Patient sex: M
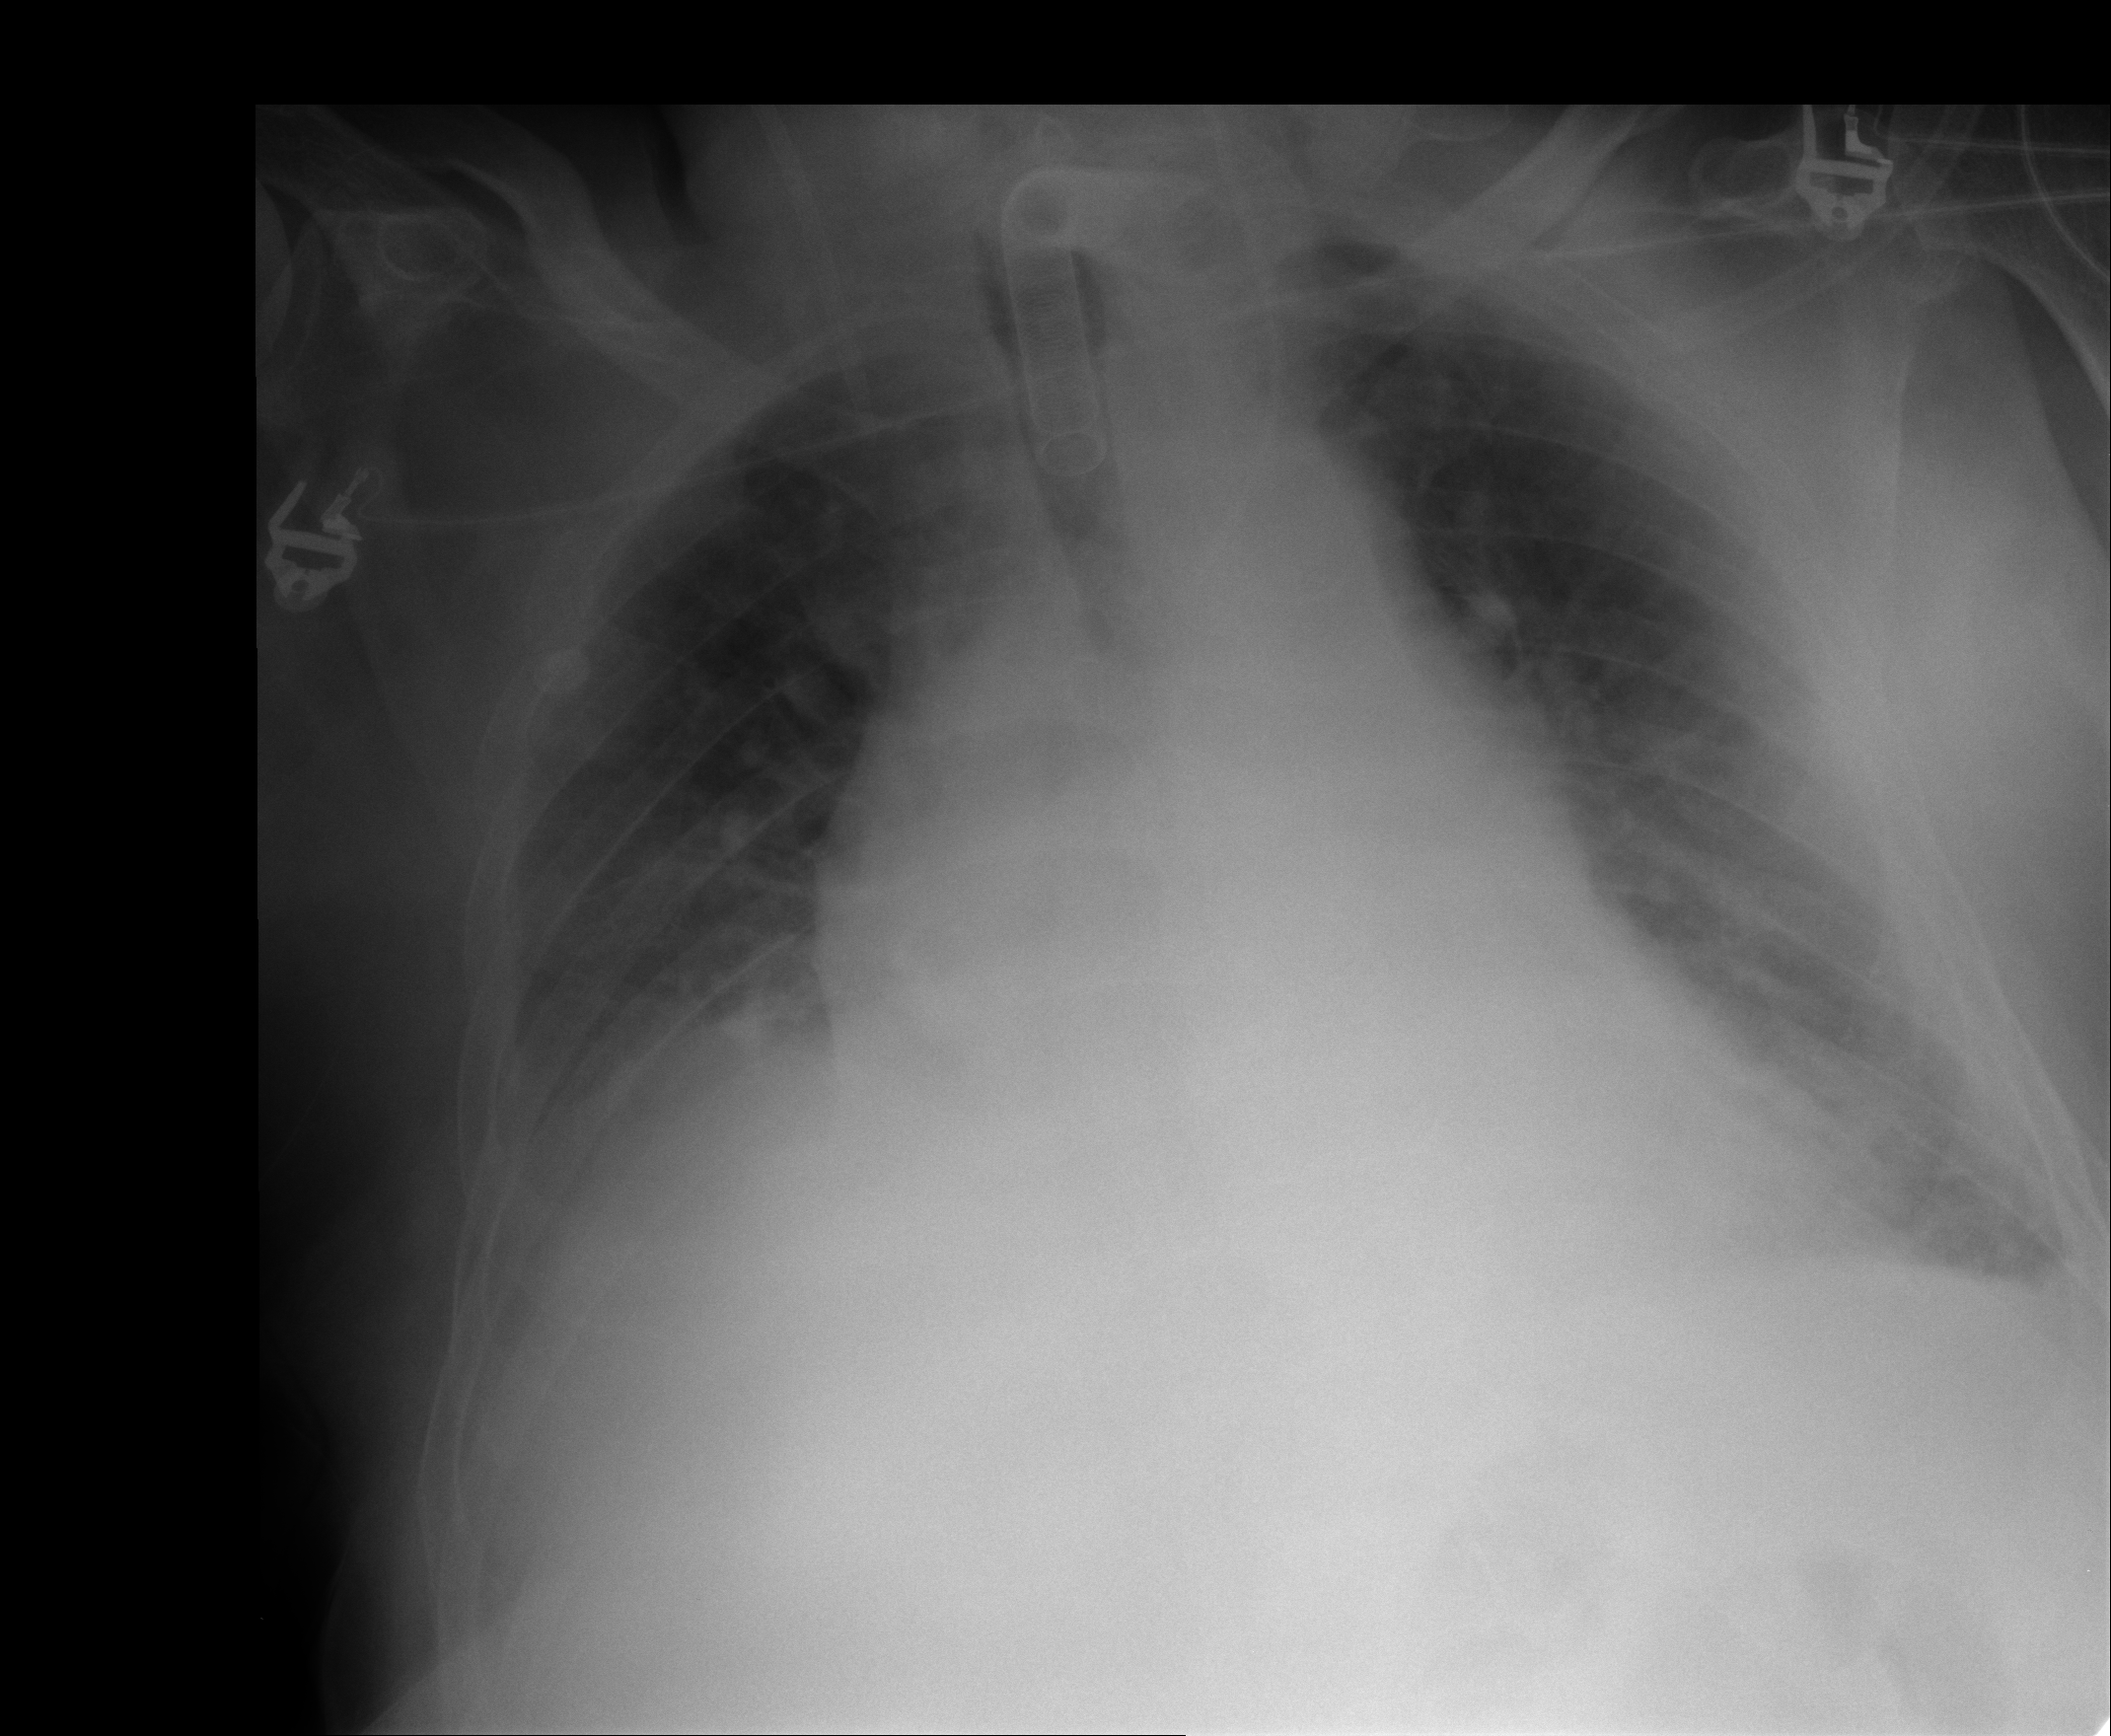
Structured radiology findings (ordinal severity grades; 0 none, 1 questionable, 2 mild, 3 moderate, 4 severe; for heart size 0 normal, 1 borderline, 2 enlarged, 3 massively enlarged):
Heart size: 2
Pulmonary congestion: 2
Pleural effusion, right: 2
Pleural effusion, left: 2
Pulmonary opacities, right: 0
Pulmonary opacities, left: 1
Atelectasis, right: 2
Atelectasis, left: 2